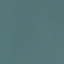
Land use / land cover: SeaLake